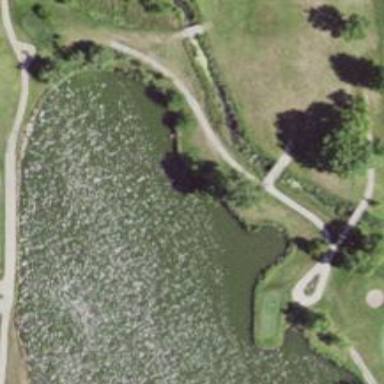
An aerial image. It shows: Path for both roads and golfers.